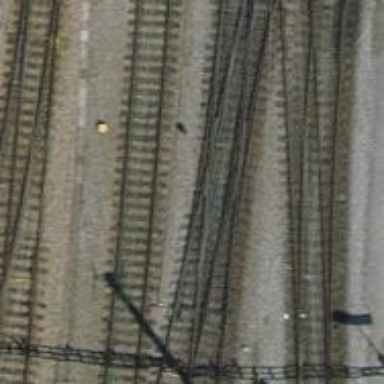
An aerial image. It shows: Railway yard with electrified tracks and single track.